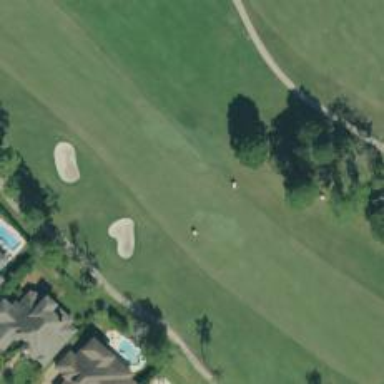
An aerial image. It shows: Golf hole.